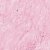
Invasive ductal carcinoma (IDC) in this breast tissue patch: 0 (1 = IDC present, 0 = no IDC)